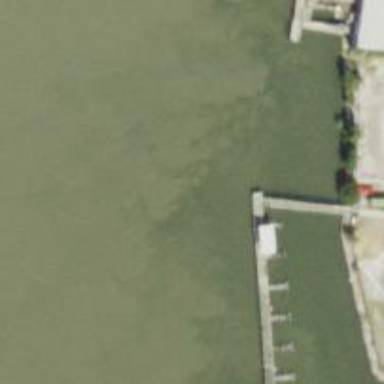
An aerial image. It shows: Pier with mooring facilities.